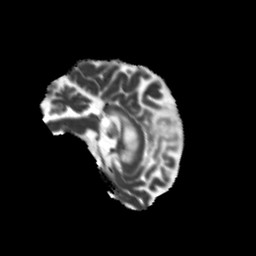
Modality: MD
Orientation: sagittal
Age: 68
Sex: female
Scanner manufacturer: siemens
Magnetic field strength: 3 T
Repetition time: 5.25 s
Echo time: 0.08 s